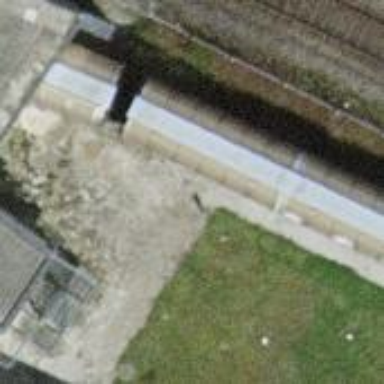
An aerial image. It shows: Railway spur service.